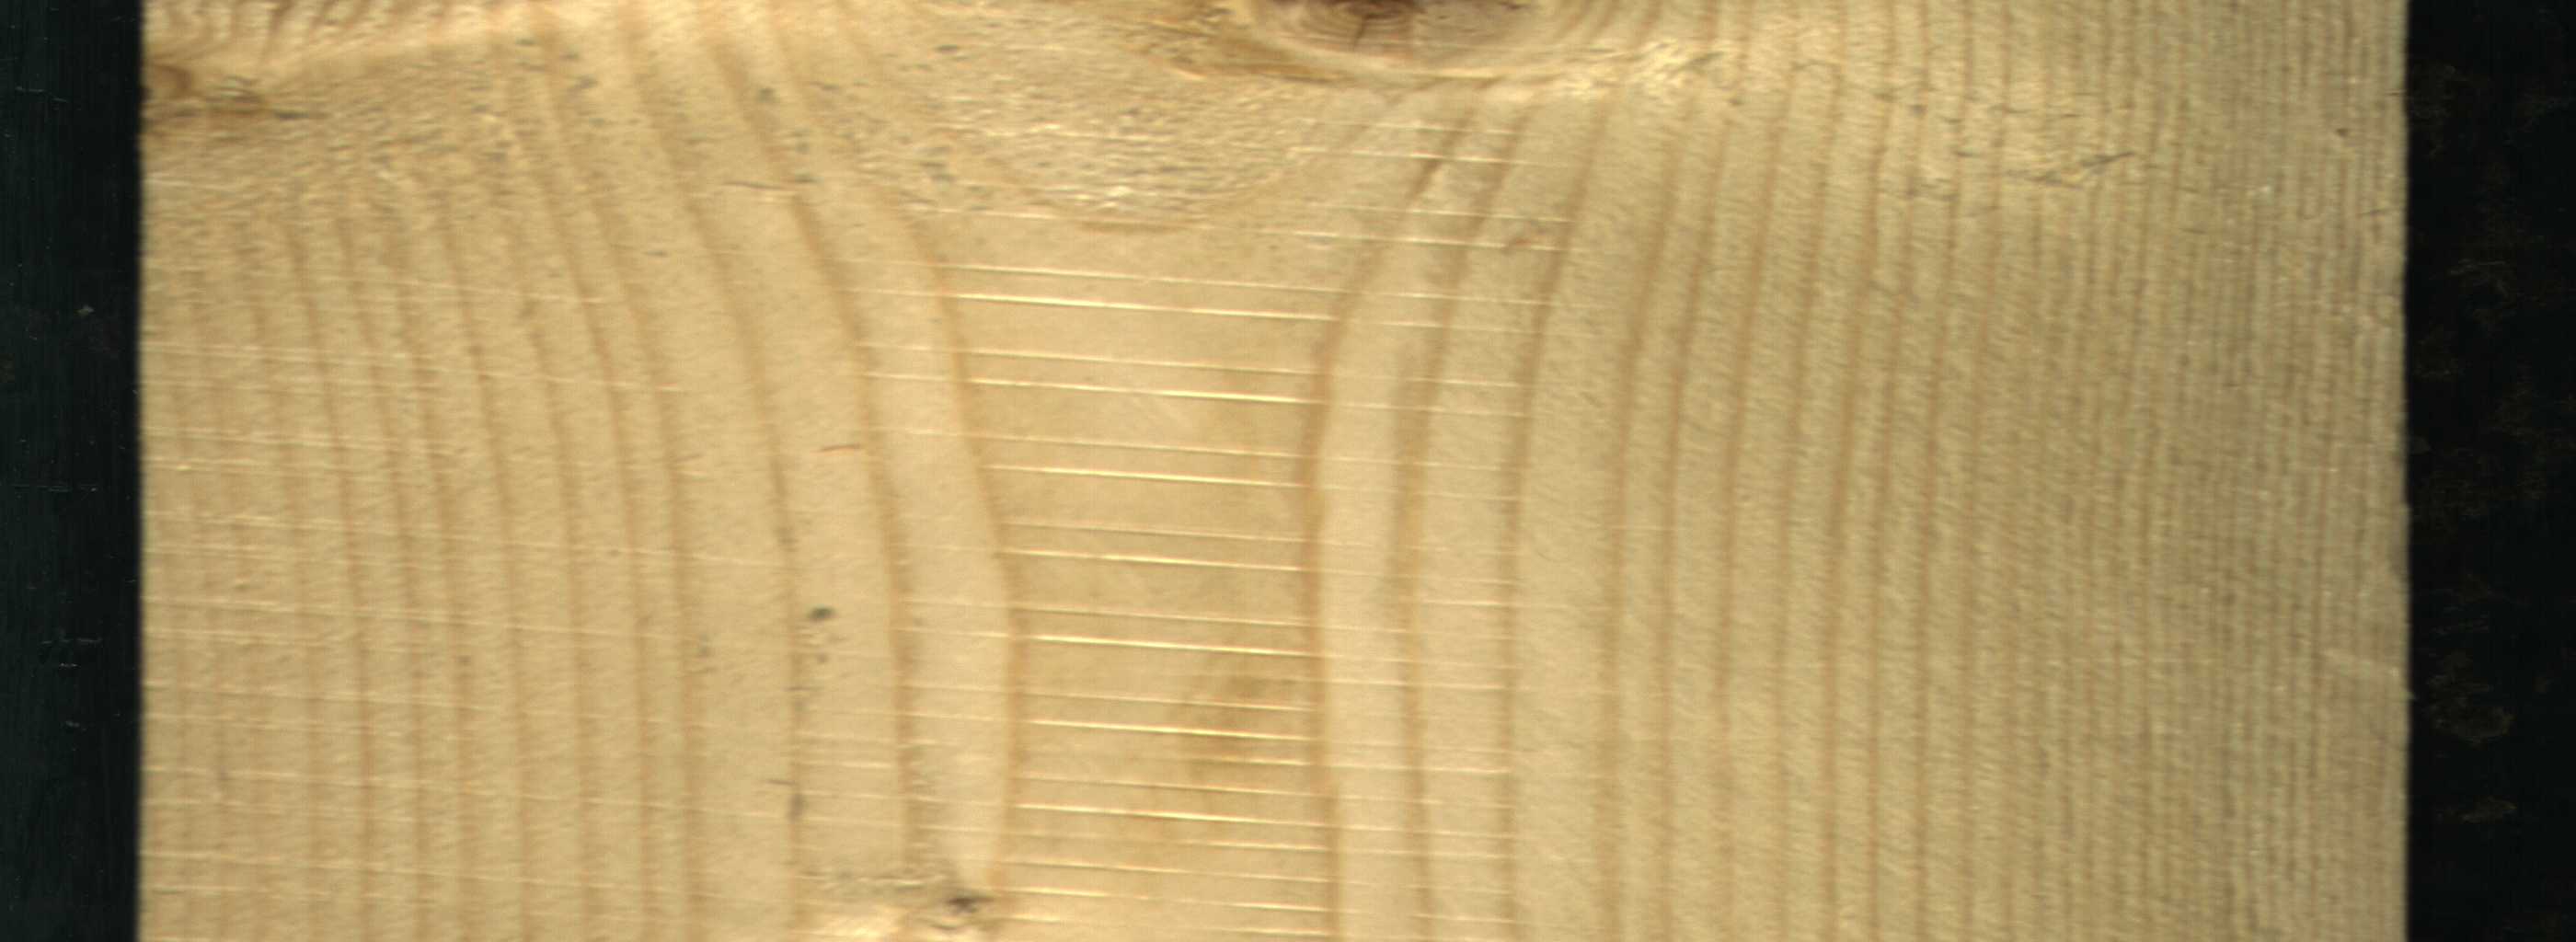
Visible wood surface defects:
Live_Knot